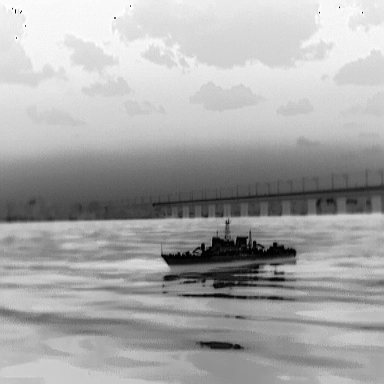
There is a warship in the infrared image.